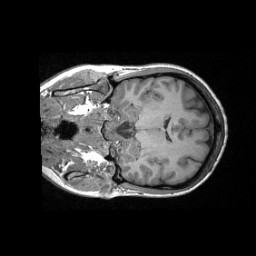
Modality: T1w
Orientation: coronal
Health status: healthy
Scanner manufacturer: siemens
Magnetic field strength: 3 T
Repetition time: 2.3 s
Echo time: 0.00287 s